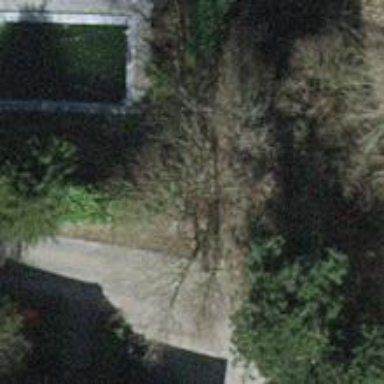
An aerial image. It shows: Urban area featuring tree as natural element.